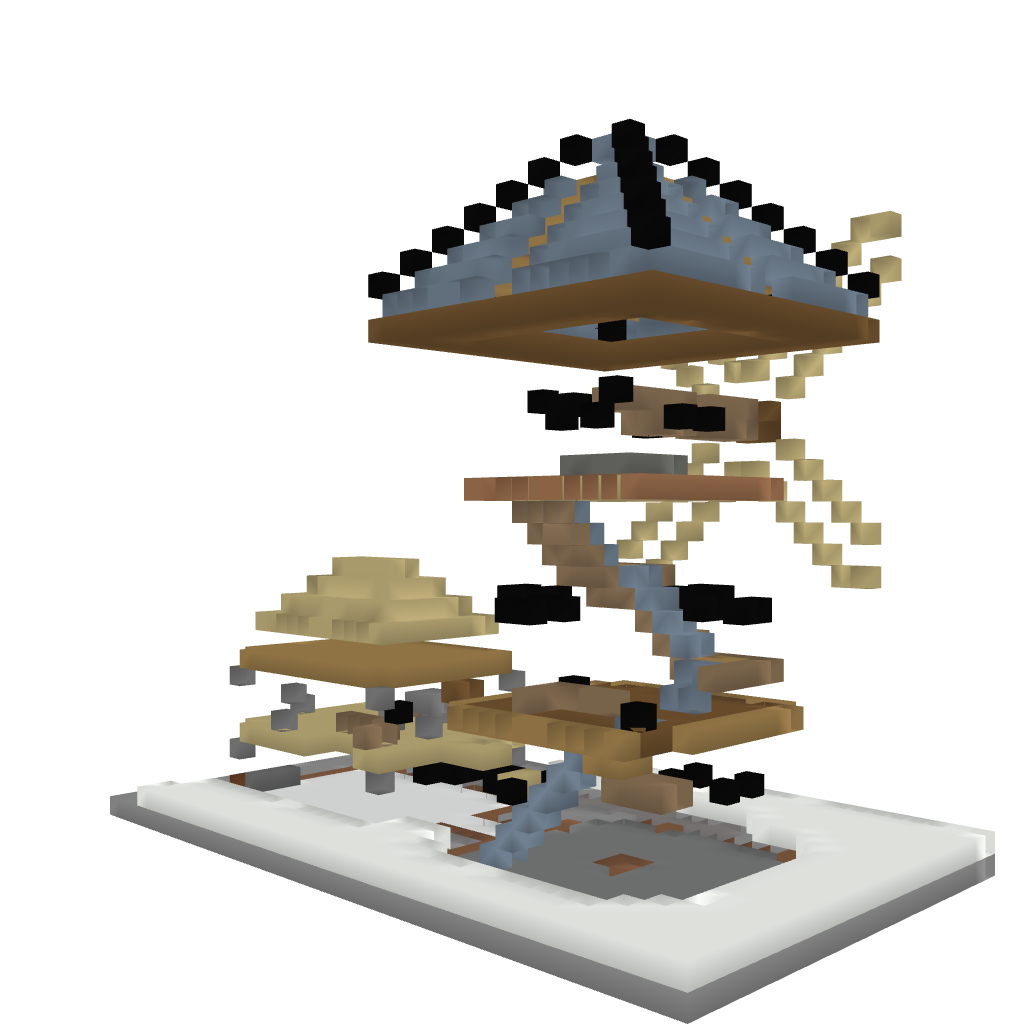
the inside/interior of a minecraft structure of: Windmill with house